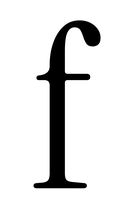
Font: InstrumentSerif-Regular